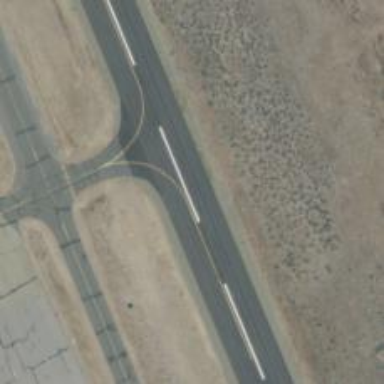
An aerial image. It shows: Image of taxiway at airport.